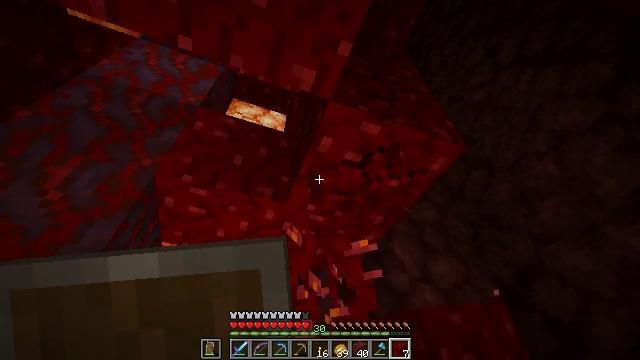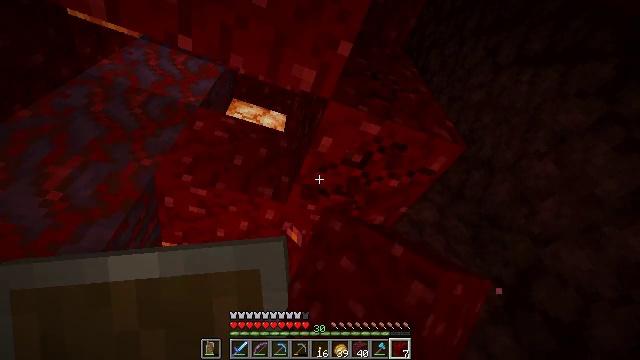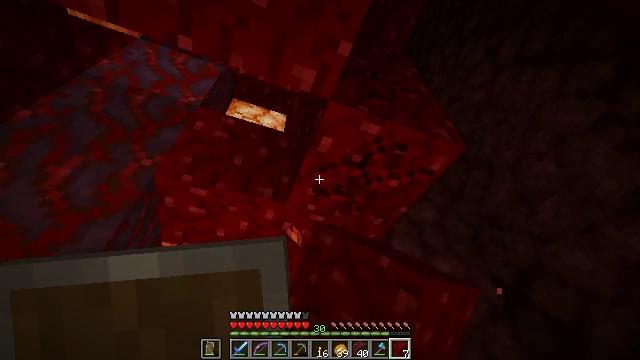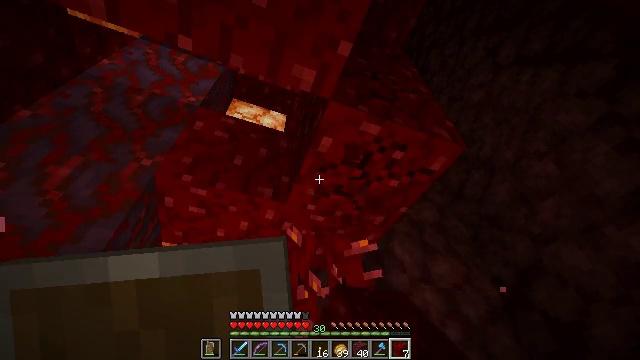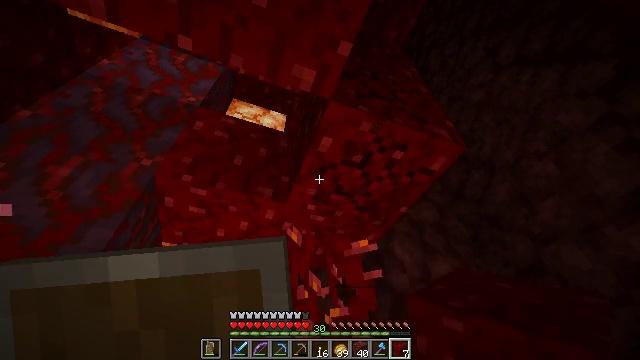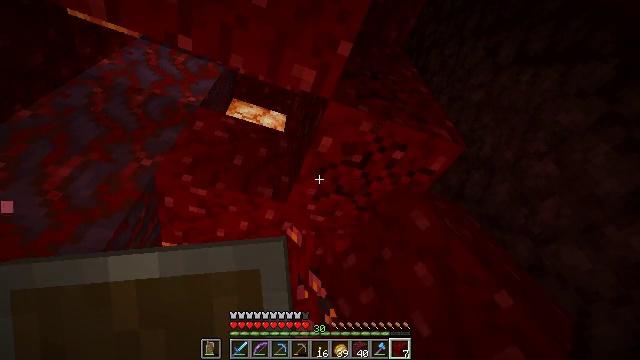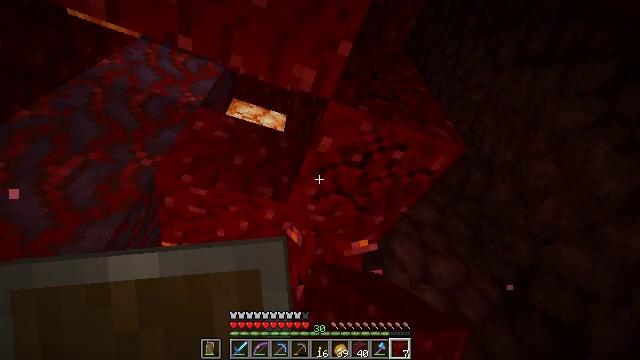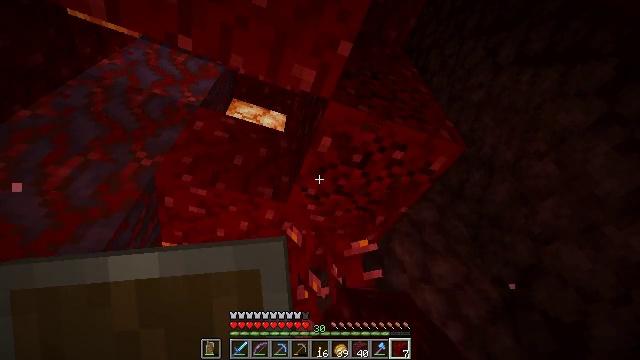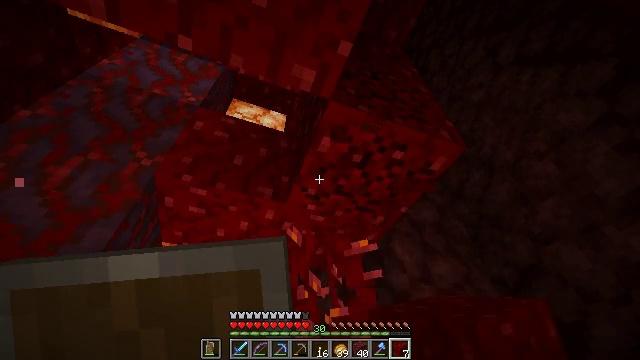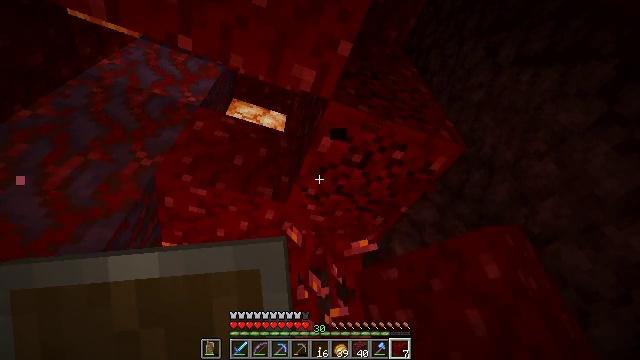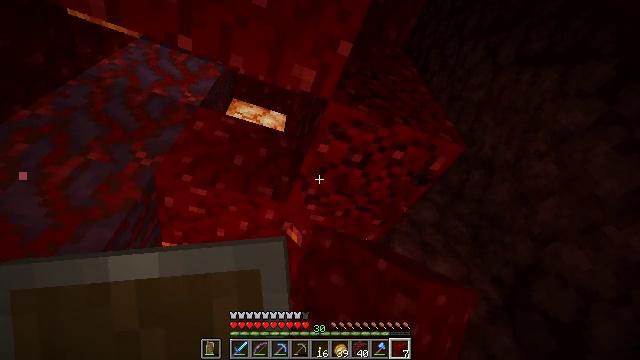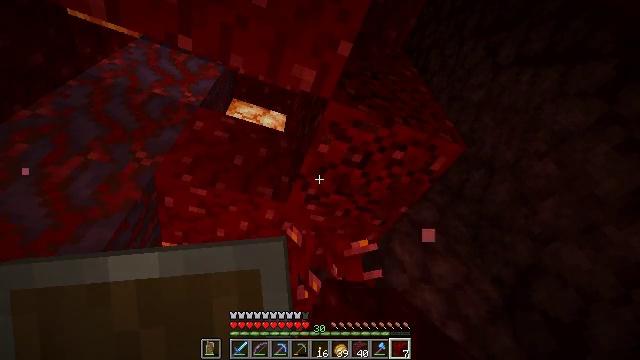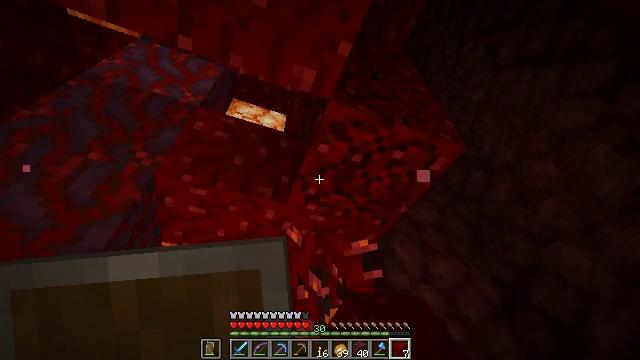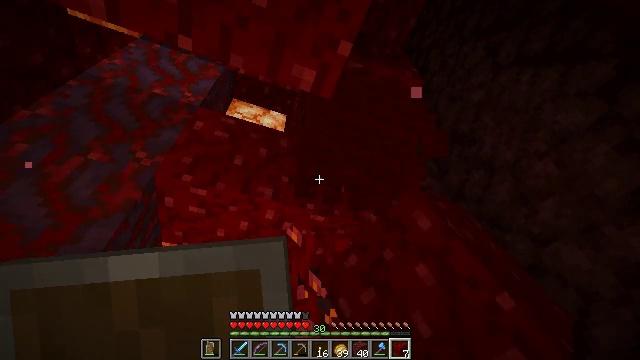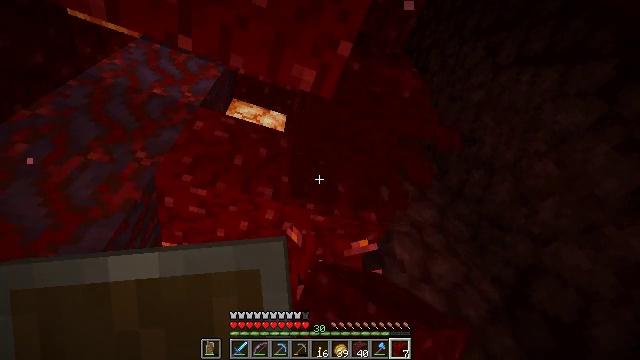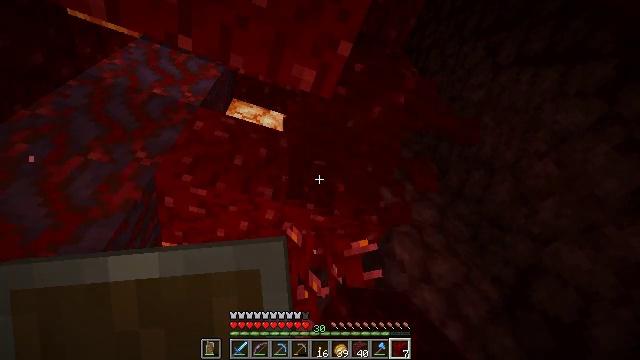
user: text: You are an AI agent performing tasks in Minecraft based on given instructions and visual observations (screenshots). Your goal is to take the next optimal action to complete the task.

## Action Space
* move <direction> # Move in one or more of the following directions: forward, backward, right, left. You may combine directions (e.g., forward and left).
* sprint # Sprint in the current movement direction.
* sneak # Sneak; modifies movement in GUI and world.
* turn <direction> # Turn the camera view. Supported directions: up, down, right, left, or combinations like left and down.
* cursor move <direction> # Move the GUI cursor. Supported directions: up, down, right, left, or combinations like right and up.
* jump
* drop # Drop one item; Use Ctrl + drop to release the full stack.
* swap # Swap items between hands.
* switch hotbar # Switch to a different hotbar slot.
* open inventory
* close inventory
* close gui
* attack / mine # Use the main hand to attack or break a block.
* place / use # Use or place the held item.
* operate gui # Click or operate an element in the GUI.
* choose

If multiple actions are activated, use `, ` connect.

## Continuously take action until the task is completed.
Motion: motion action
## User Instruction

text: Break the nether wart block with a tool.
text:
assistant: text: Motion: attack / mine
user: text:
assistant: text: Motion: attack / mine
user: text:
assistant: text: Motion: attack / mine
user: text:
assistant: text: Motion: attack / mine
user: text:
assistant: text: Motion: attack / mine
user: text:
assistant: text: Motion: attack / mine
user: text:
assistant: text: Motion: attack / mine
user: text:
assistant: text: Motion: attack / mine
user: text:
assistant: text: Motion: attack / mine
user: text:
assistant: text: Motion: attack / mine
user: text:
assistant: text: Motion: attack / mine
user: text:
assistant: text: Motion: attack / mine
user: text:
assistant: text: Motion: attack / mine
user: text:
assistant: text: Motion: attack / mine
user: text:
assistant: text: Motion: attack / mine
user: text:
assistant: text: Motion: attack / mine
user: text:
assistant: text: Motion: attack / mine
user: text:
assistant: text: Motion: attack / mine
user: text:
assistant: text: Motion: turn left, attack / mine
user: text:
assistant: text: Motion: turn left, attack / mine
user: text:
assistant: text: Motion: turn left, attack / mine
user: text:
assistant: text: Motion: turn left, attack / mine
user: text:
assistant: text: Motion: turn left, attack / mine
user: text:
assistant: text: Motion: attack / mine
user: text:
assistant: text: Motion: attack / mine
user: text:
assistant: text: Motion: attack / mine
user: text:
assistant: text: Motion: attack / mine
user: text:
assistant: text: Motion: attack / mine
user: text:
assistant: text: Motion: attack / mine
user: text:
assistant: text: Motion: attack / mine